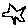
Label: star